Question: We've got an application which components are developed in multiple Visual Studio solutions (.sln). From time to time a solution is added or removed. The build output such as DLLs are copied into a shared folder. Projects from other solutions reference those DLLs. Here's a simplified example: solutions A and B consist of two projects each. The project B2 of solution B references project A2 of solution A.

Side note: We're in the process to replace the shared drive with NuGet packages; however, the following question is still apparent.
TeamCity supports build dependencies. This <URL> demonstrate how to set it up manually.
However, we would like TeamCity to automatically(!!) resolve dependencies between projects. So in the above example we'd like that TeamCity builds solution A first and solution B next. How can we configure TeamCity to pick up these dependencies automatically without maintaining them manually?
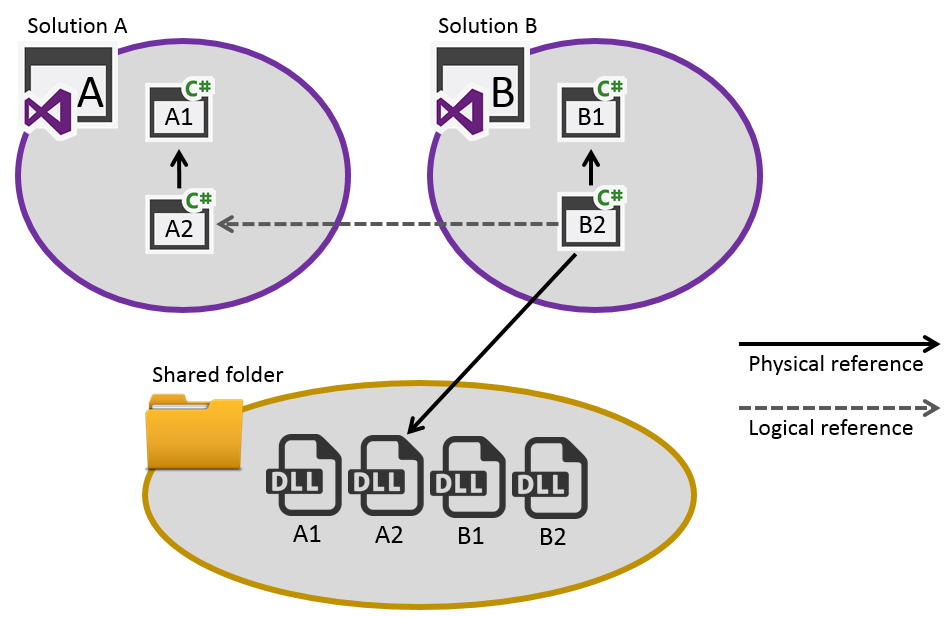
Answer: Unfortunately it can't automatically. You can consider writing your own plugin.
You would usually setup a snapshot dependency, in your example B build would have a snapshot dependency on A build.
In the case of when you have moved to NuGet, it will restore whatever the solution is referencing. You might want to have snapshot dependency like above but not required, each solution would determine what it needs.
### Update 1 - Automating
I think you should be able to do it with the <URL> which has an example of adding and deleting snapshots.
You'll probably need to work out some convention that projects are setup with to make it easier to match projects.
You should also checkout the <URL> for libraries that abstract the API.